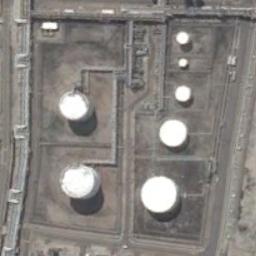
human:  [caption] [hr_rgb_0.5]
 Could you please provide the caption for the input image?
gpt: There are many neatly arranged storage tanks and many pipelines in the factory .

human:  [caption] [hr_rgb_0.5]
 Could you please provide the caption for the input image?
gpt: There are several rows of buildings next to these storage tanks .

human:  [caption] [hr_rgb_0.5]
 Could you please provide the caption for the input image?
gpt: There are many storage tanks of different sizes .

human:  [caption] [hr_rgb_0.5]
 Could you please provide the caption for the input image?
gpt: There are big and small white storage tanks on the bare land .

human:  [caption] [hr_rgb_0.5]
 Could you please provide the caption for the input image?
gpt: There are several storage tanks of different sizes .